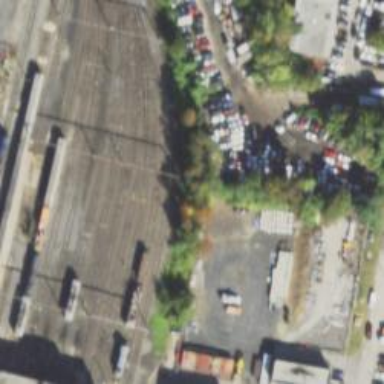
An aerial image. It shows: Railway yard used for servicing trains.